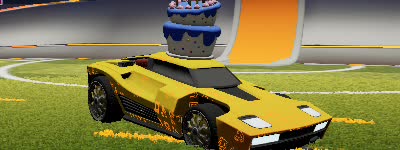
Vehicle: breakout